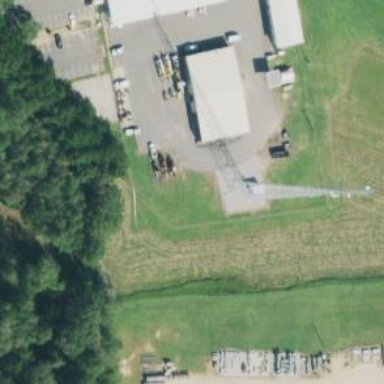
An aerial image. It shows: Mast tower used for communication.